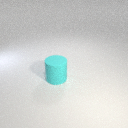
large cyan rubber cylinder